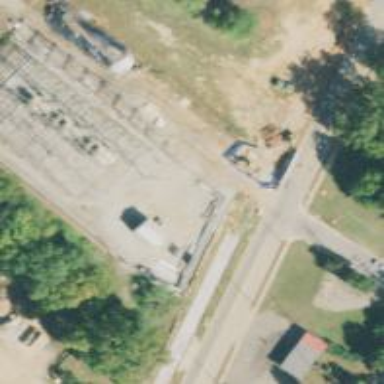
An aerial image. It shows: Distribution substation surrounded by fence.